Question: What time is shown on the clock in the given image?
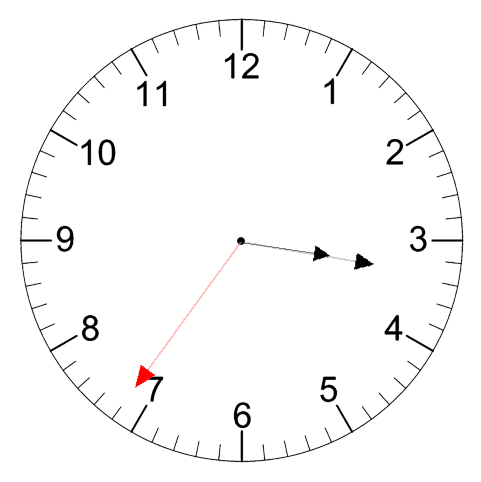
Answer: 03:16:36